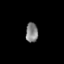
Tissue: lung
Cell type: T cells
Senescence score: 0.2063
Nuclear area (px): 237
Mean DAPI intensity: 128.042